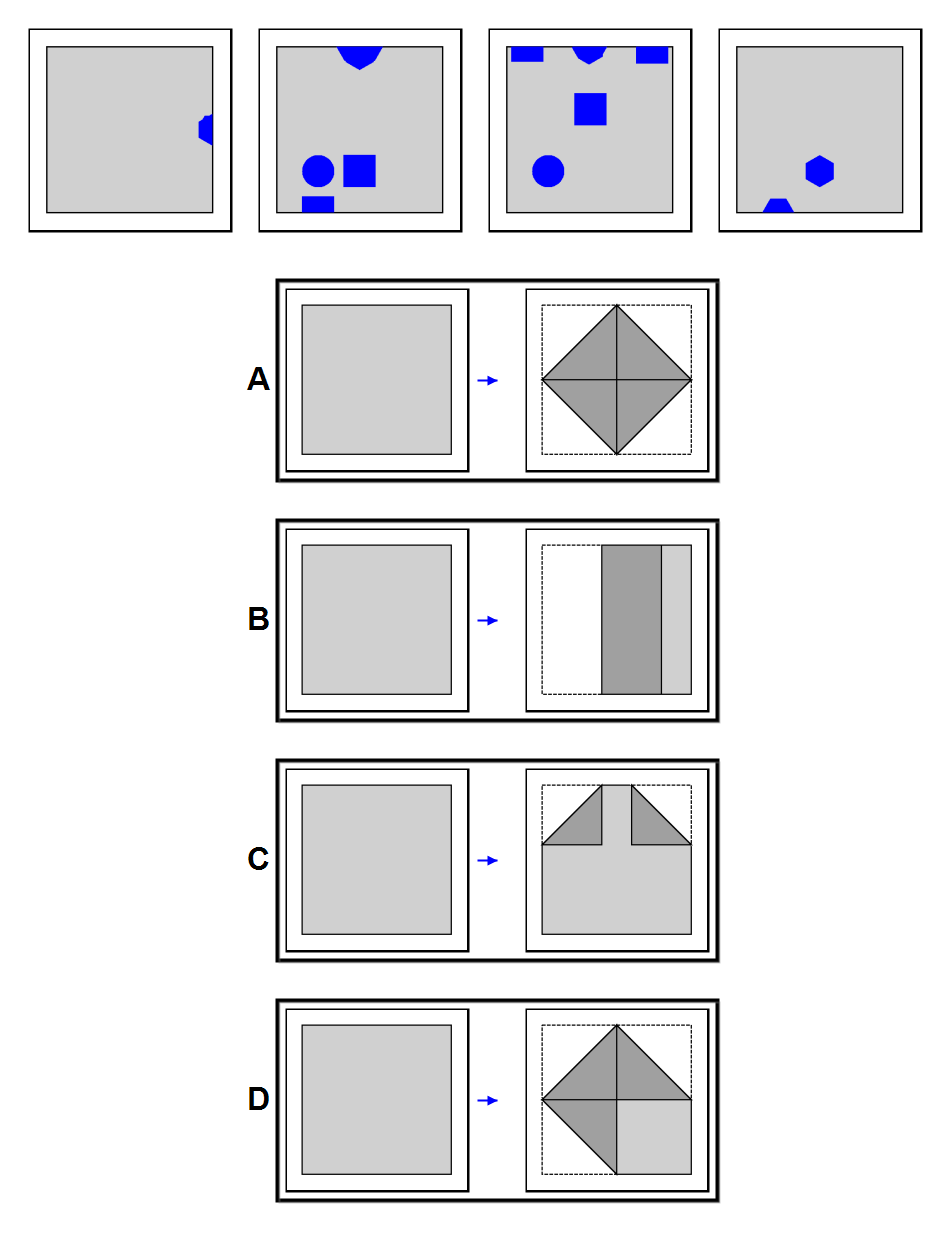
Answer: D